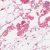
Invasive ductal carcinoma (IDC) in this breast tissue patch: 0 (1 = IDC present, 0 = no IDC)